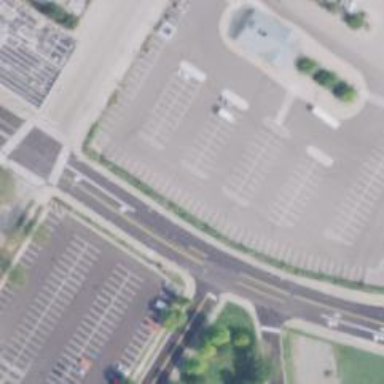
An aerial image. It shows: Parking lot with bus park and ride facility.